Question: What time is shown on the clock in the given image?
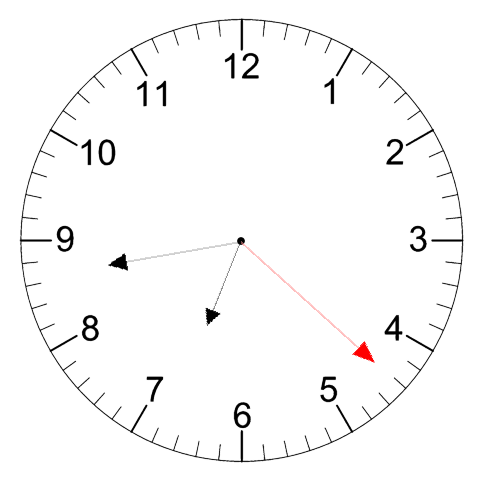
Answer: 06:43:22